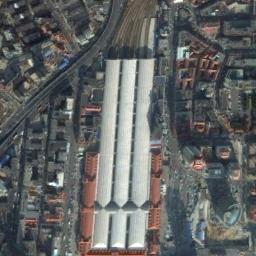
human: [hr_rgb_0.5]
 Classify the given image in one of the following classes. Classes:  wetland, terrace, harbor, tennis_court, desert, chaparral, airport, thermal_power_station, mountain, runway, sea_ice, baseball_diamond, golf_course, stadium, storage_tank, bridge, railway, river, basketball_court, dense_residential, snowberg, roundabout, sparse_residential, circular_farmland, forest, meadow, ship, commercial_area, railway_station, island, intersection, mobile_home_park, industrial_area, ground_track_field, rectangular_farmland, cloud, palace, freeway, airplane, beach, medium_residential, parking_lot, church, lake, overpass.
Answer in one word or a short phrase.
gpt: railway_station